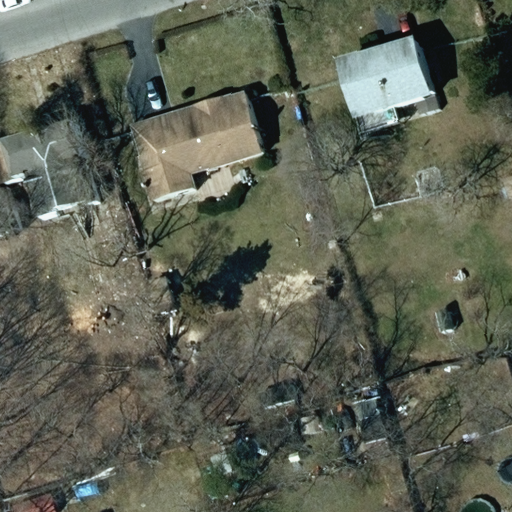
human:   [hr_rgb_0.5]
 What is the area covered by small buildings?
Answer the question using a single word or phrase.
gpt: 41m2

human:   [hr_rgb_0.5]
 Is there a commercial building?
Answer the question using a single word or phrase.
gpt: no

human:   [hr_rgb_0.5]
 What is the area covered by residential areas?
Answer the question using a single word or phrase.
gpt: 10619m2

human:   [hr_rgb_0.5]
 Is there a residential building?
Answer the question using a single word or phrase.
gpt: yes

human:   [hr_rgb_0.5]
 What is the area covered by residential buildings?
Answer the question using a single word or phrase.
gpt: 894m2

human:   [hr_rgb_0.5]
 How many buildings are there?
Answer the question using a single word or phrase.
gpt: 4

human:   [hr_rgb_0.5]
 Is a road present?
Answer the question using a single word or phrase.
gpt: yes

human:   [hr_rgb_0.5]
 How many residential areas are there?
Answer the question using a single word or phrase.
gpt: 1

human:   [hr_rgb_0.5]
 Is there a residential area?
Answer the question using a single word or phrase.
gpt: yes

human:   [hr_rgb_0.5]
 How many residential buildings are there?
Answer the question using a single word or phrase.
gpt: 3

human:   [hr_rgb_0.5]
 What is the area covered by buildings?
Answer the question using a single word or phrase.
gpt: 936m2

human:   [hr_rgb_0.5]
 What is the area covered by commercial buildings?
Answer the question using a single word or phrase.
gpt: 0m2

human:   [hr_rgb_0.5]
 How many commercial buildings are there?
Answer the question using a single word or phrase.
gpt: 0

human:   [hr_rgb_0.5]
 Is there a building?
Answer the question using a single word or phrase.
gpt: yes

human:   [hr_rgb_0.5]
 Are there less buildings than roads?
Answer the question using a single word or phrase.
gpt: no

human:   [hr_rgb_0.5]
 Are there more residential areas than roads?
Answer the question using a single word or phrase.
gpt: no

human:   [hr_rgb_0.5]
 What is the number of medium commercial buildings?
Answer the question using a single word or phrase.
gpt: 0

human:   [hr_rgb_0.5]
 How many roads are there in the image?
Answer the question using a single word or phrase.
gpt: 1

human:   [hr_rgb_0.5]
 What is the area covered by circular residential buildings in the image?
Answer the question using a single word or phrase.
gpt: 0m2

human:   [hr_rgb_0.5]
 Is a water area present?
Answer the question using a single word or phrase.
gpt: no

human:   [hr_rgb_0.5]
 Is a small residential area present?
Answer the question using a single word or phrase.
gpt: no

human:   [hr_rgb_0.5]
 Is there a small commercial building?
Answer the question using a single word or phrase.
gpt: no

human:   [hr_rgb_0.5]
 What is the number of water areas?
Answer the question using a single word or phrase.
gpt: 0

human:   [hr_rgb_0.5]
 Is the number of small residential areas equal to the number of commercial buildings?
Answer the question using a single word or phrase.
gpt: yes

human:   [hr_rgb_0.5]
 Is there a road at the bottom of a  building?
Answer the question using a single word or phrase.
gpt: no

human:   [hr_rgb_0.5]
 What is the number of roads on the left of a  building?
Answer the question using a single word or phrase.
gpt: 1

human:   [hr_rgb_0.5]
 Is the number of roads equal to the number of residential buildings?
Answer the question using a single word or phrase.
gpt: no

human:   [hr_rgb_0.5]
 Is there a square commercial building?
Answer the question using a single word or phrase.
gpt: no

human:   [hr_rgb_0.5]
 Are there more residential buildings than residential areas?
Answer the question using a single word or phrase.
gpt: yes

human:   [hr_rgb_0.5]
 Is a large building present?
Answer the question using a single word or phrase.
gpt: no

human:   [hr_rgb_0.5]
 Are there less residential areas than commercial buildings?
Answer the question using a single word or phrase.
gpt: no

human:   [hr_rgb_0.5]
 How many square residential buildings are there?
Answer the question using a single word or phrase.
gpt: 0

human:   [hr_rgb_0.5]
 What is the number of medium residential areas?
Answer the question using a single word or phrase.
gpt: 0

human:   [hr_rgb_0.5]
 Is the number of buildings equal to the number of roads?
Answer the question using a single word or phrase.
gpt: no

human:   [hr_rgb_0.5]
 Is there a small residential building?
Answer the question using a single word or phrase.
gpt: no

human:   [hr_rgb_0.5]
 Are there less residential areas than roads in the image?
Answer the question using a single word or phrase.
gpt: no

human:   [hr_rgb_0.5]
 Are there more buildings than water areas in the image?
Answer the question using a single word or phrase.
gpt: yes

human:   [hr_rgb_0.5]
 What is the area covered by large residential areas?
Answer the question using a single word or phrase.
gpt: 10619m2

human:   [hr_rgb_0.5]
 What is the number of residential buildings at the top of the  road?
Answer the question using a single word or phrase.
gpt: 0

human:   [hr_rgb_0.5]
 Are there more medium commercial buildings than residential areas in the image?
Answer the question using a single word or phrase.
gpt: no

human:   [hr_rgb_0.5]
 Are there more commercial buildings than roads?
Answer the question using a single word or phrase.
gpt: no

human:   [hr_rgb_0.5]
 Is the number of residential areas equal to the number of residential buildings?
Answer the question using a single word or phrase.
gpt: no

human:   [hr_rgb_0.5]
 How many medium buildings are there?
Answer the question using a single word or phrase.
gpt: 3

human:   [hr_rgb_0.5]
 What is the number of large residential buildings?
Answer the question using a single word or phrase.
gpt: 0

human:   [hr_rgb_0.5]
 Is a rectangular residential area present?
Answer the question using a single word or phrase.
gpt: yes

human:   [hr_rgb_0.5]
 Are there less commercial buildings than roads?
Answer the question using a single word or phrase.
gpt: yes

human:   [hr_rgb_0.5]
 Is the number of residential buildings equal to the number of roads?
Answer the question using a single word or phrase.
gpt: no

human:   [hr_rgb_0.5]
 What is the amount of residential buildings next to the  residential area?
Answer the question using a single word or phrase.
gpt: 3

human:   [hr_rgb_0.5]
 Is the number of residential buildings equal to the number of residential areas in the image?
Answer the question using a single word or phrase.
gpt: no

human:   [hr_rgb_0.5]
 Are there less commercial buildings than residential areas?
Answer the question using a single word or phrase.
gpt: yes

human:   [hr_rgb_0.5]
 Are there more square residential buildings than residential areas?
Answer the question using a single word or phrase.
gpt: no

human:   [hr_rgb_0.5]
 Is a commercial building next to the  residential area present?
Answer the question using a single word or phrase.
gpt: no

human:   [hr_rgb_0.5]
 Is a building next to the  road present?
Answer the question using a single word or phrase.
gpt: yes

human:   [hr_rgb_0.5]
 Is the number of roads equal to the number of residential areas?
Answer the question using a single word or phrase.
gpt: yes

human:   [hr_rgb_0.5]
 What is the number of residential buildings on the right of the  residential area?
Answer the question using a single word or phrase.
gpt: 3

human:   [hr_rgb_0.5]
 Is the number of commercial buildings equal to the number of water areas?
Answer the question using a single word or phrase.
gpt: yes

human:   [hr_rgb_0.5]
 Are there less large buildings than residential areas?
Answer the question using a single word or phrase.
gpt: yes

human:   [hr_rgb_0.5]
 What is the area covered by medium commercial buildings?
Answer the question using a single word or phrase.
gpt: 0m2

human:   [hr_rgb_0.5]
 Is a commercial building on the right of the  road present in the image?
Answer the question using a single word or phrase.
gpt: no

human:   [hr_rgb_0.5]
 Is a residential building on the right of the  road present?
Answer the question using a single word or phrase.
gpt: yes

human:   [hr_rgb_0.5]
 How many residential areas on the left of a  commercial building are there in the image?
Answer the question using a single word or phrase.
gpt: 0

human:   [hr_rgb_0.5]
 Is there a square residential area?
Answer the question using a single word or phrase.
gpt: no

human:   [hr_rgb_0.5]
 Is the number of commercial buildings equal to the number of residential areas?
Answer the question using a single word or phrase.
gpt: no

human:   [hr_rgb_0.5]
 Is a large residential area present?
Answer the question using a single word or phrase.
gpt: yes